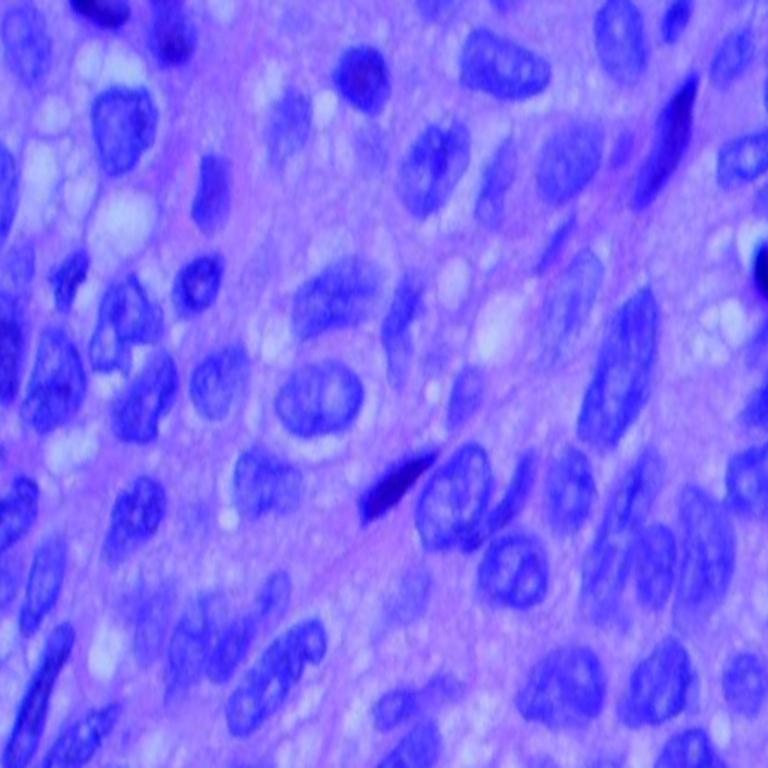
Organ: lung
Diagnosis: squamous carcinomas